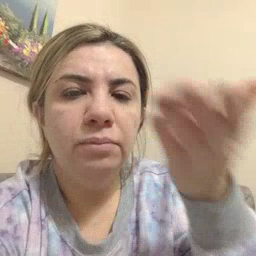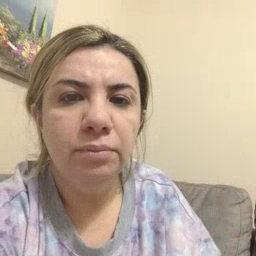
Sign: cereal